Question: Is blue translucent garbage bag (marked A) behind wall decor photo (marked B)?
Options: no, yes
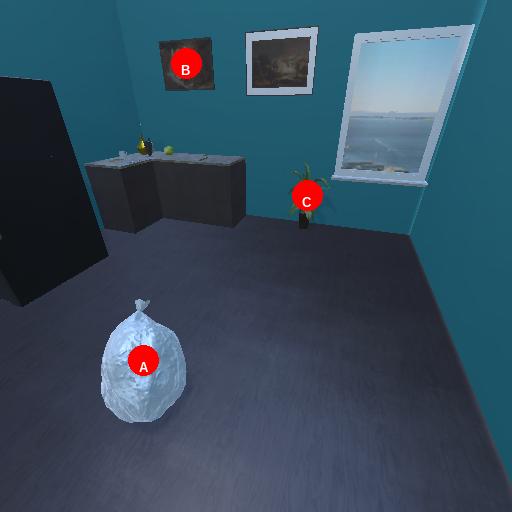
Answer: no